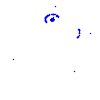
Particle: proton